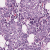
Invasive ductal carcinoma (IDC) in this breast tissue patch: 1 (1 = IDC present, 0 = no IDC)